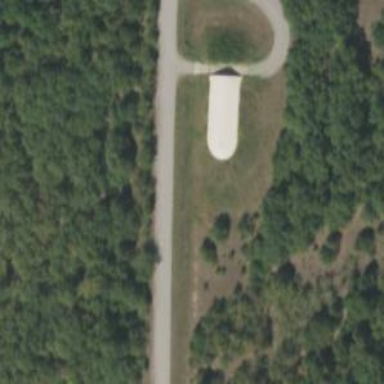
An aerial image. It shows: Military bunker for protection and defense.